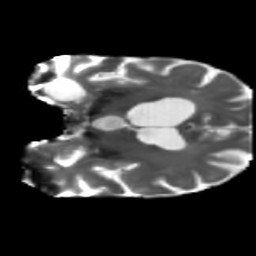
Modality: T2w
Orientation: coronal
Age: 75
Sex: male
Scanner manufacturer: siemens
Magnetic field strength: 3 T
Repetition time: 5.25 s
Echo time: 0.08 s